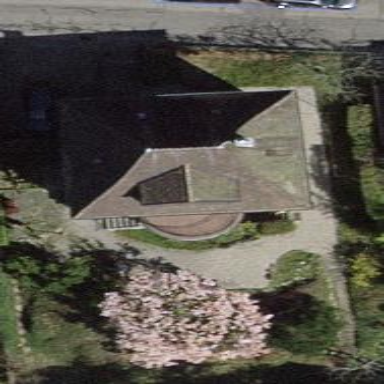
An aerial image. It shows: Detached building.